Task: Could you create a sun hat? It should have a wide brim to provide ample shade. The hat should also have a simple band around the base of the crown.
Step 31:
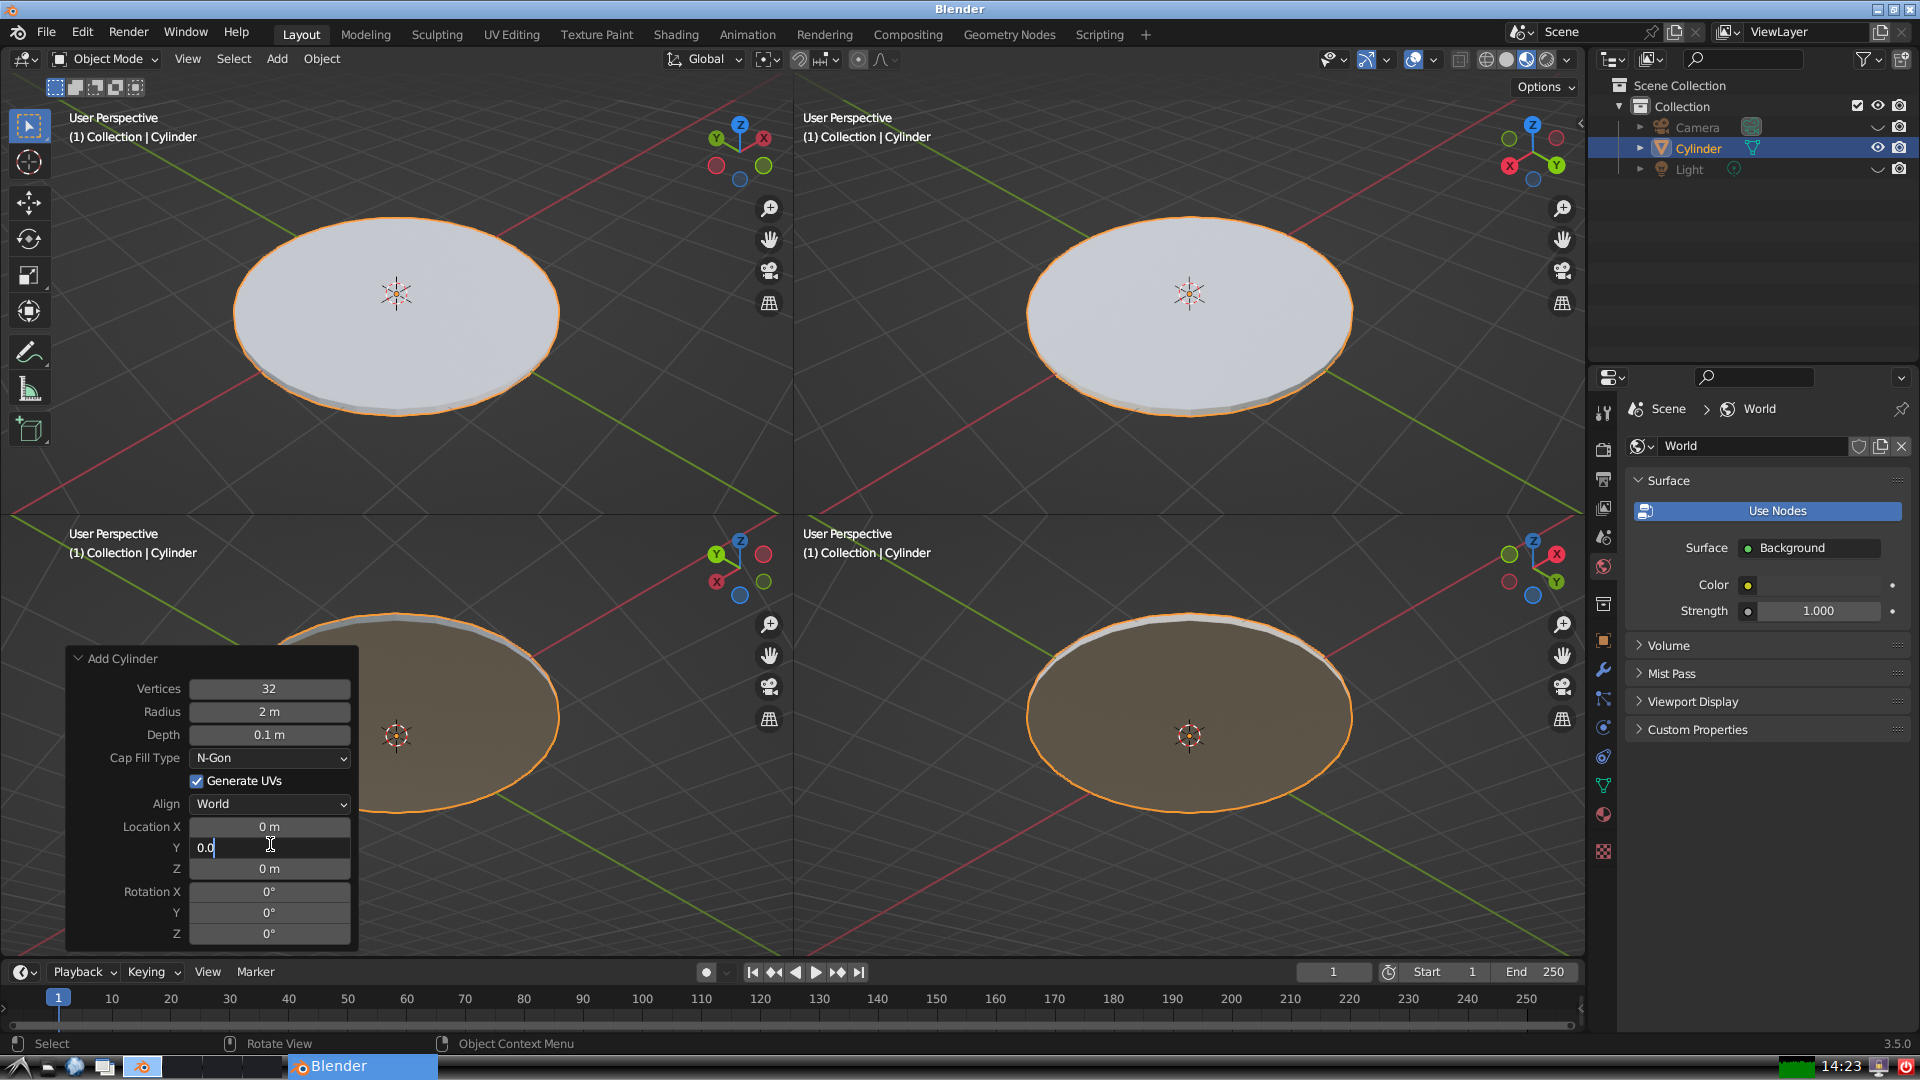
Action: {"key_press": ['Return']}